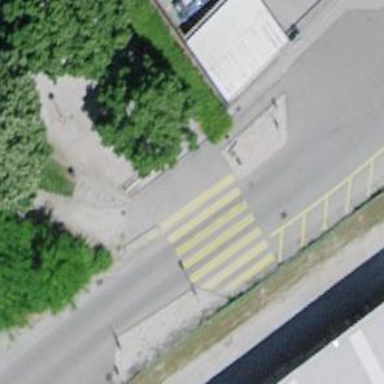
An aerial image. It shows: Marked footway crossing with visible markings.